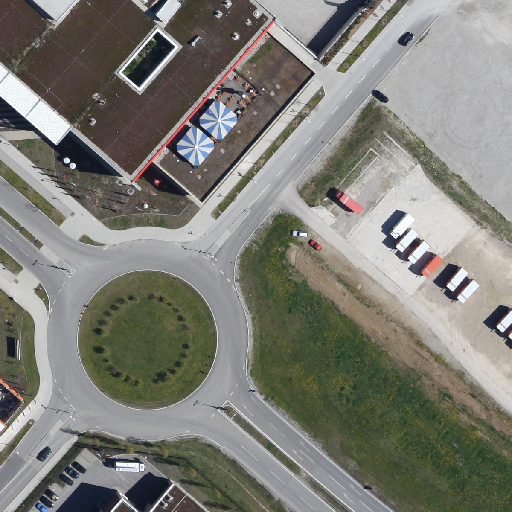
Referring expression: light-duty vehicle